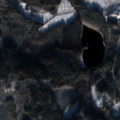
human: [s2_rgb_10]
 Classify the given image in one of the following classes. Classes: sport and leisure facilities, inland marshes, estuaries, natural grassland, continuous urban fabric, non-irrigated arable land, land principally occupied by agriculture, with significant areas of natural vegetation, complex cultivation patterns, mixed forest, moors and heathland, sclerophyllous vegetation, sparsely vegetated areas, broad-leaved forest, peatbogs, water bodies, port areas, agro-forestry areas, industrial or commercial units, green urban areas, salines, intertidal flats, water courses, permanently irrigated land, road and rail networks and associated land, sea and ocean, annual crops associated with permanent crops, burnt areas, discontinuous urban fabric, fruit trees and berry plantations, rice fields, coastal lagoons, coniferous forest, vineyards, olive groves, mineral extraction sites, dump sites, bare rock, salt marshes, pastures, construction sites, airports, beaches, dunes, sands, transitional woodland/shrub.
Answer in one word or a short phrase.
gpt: coniferous forest, mixed forest, transitional woodland/shrub